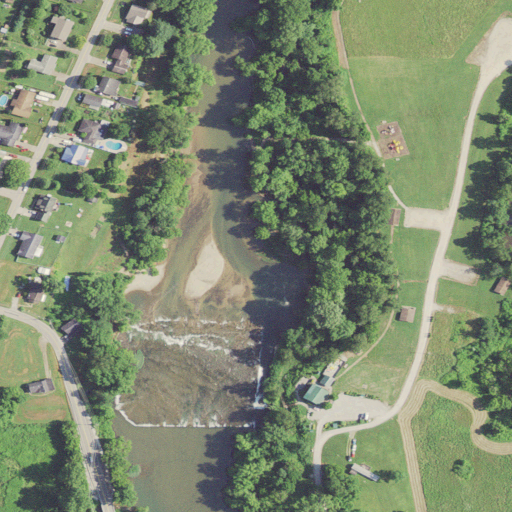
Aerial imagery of cape in West Virginia named Upper Falls Point containing open water, low intensity development, pasture, open development, deciduous forest, mixed forest, barren land, and medium intensity development